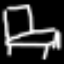
Label: chair